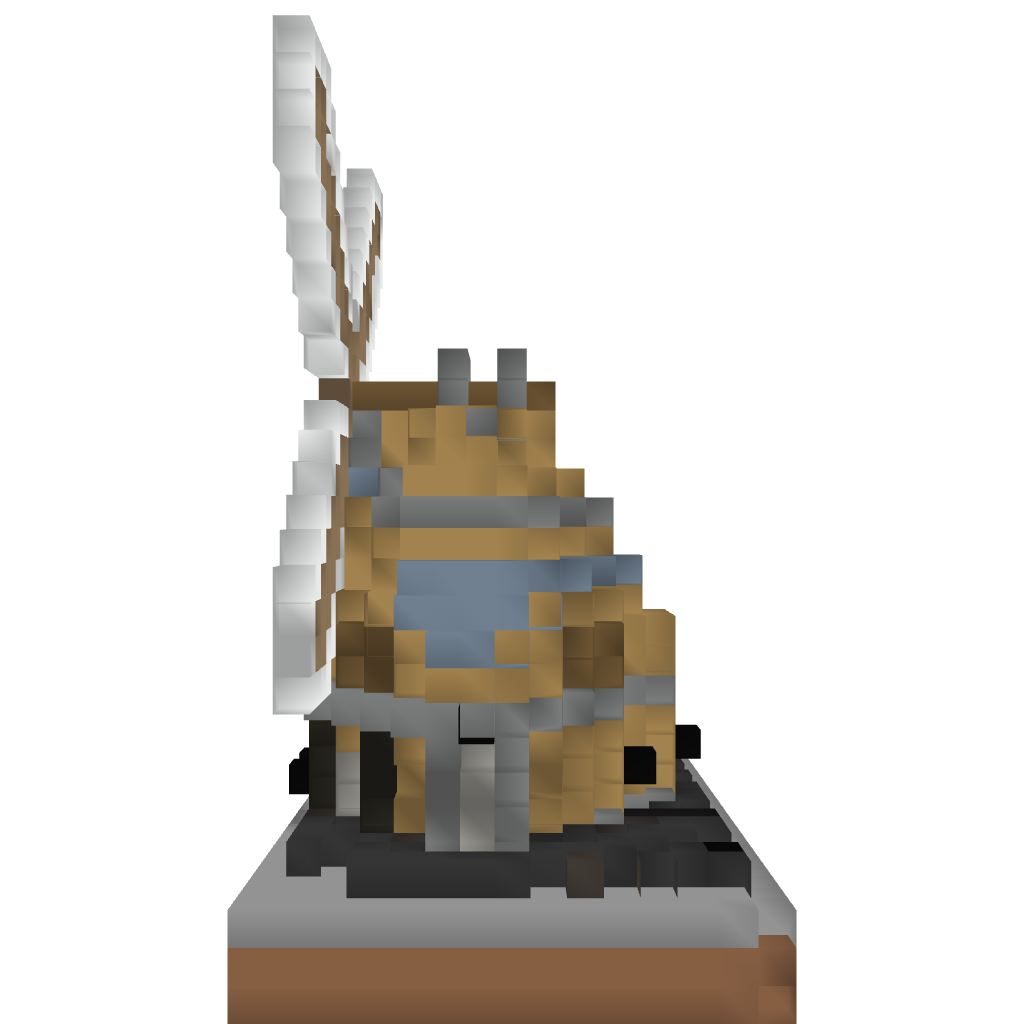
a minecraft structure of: Medieval Small Windmill